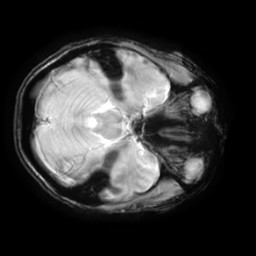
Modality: T2starw
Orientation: axial
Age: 23
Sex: female
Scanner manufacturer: ge
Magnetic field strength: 3 T
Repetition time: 0.65 s
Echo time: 0.02 s